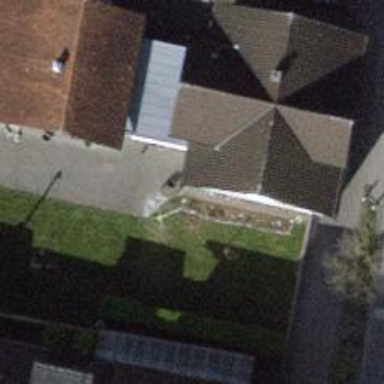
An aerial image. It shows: Hipped-roof building with apartments.